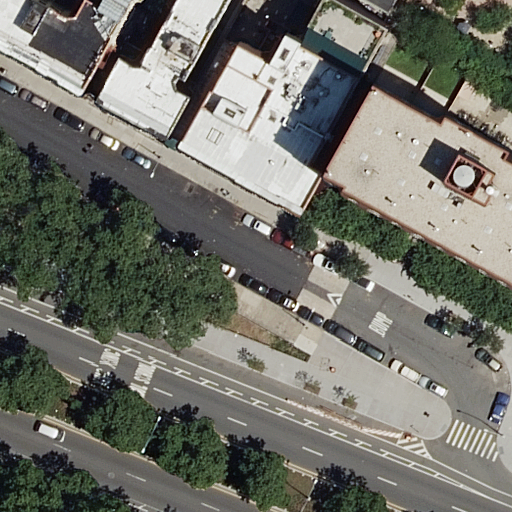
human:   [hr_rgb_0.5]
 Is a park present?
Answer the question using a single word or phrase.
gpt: yes

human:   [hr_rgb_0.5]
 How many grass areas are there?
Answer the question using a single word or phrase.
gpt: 1

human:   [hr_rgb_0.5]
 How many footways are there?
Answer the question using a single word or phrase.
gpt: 1

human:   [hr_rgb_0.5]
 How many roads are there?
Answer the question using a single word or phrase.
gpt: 11

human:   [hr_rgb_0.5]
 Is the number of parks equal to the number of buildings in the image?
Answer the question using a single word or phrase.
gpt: no

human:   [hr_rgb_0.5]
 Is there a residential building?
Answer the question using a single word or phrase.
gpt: yes

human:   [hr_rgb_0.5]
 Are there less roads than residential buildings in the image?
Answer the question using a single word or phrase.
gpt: no

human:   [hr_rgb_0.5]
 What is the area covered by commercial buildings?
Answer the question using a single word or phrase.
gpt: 0m2

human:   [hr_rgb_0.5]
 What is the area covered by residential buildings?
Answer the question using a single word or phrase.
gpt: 2073m2

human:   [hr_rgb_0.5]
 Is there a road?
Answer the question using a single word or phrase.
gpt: yes

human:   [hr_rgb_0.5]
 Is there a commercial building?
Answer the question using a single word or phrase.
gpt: no

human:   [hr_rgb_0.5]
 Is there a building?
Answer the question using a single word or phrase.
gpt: yes

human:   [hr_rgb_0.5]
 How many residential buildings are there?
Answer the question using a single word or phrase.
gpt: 5

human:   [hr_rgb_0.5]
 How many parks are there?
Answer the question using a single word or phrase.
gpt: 2

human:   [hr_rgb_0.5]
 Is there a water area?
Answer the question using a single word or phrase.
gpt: no

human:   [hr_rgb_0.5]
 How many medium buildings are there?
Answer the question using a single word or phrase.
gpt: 1

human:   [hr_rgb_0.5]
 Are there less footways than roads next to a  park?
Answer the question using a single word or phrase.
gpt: yes

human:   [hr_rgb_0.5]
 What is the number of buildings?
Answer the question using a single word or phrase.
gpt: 5

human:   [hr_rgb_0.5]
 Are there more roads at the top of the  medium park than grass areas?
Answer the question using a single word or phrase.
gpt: no

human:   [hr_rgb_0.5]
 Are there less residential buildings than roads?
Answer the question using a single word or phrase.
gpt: yes

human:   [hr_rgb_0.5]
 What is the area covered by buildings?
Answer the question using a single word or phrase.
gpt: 2073m2

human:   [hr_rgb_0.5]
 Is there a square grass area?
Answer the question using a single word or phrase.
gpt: no

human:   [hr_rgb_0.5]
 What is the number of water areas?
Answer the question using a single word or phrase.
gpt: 0

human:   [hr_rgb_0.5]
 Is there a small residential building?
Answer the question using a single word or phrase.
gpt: yes

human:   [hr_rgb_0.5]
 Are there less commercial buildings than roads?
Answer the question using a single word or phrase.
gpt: yes

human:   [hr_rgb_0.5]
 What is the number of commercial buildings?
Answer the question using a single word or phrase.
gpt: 0

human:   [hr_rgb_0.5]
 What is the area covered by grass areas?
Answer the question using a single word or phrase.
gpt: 322m2

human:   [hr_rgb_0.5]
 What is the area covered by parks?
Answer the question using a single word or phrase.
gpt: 9278m2

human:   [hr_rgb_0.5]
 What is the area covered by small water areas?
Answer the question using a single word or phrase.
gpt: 0m2

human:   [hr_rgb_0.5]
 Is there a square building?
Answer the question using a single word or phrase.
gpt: no

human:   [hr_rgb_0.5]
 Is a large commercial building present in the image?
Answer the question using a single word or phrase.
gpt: no

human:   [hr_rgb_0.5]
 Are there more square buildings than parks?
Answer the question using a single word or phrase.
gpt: no

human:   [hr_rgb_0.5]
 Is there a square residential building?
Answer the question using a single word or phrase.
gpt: no

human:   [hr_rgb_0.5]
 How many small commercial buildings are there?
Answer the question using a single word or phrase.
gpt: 0

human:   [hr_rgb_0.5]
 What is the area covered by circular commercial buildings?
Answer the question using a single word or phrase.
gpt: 0m2

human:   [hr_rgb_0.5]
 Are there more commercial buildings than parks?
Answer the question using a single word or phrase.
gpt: no

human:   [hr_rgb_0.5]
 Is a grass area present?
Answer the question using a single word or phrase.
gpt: yes

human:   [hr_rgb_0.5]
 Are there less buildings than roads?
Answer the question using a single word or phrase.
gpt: yes

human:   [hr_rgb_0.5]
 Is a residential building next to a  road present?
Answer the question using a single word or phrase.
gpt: yes

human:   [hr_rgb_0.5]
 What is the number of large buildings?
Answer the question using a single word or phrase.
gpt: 2

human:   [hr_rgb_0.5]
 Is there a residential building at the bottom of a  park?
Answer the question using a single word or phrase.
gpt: no

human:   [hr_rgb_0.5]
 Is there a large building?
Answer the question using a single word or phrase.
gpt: yes

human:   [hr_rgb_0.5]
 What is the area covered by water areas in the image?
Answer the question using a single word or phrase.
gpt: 0m2

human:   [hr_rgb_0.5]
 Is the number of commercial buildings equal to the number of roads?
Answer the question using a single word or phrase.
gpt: no

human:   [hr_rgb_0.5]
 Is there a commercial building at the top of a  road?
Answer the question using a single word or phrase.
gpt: no

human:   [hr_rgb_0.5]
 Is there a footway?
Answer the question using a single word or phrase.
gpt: yes

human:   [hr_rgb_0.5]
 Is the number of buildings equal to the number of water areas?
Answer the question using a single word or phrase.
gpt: no

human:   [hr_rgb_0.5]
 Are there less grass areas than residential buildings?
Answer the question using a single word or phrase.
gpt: yes

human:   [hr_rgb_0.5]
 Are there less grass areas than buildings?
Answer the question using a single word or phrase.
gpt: yes

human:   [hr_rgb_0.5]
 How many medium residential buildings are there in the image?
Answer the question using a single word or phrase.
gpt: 1

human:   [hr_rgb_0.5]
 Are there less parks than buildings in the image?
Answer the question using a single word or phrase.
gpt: yes

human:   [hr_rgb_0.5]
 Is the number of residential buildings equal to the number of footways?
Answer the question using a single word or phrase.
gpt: no

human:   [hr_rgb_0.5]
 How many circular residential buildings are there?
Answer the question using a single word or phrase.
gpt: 0

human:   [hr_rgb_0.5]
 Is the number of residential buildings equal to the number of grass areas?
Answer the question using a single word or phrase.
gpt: no

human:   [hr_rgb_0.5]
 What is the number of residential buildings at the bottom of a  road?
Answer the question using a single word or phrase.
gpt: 0

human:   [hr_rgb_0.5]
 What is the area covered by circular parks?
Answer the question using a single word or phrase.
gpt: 0m2

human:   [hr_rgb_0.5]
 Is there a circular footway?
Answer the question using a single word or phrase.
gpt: no

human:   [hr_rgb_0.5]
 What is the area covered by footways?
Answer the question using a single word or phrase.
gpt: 547m2

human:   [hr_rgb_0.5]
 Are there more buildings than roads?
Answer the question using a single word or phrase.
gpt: no

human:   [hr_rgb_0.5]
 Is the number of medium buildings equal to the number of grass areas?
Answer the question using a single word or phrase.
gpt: yes

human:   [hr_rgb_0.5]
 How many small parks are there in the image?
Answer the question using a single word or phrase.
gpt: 0

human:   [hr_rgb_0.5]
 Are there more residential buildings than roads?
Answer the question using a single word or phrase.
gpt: no

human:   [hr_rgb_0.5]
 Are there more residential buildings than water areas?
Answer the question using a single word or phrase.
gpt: yes

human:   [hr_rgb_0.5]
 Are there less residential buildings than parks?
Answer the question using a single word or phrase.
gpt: no